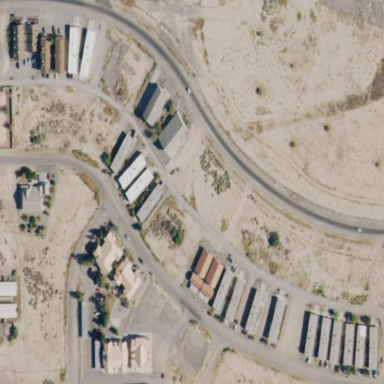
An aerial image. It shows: Residential area known as trailer park.